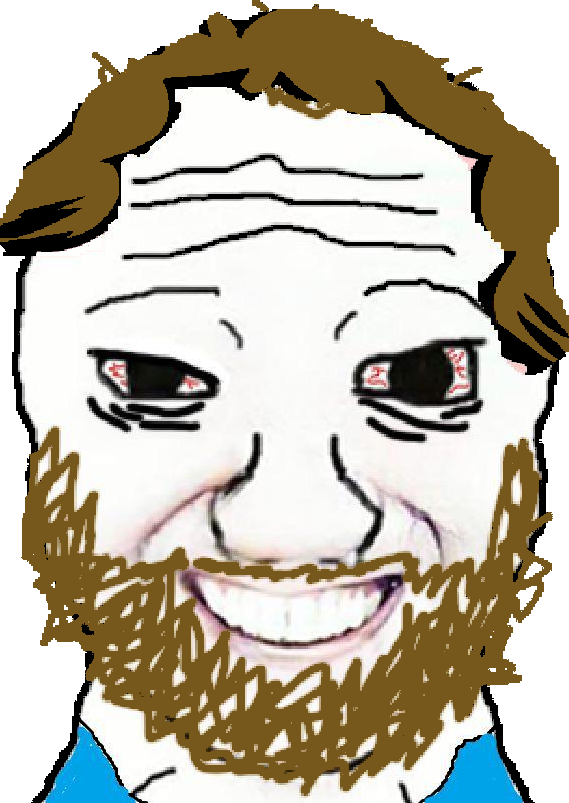
Label: 5_Coomer